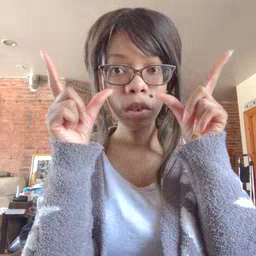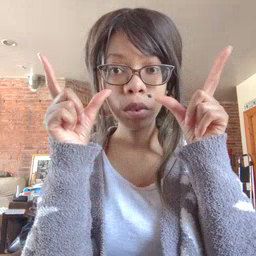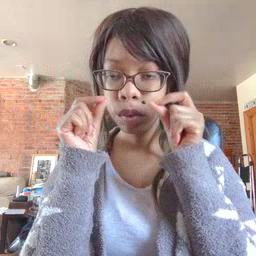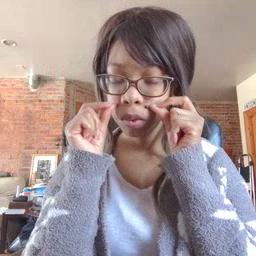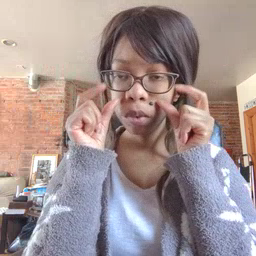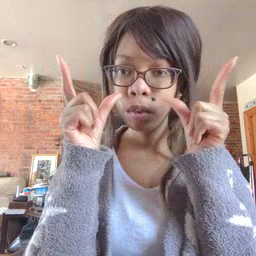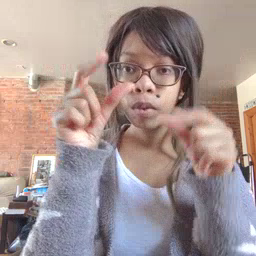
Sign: wake